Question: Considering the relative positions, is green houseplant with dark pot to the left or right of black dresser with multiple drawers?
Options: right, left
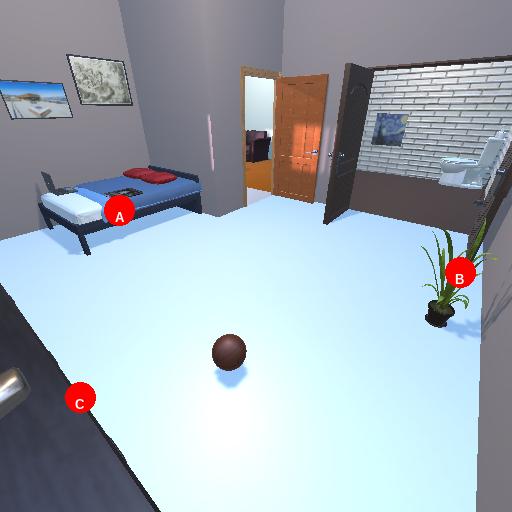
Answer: right